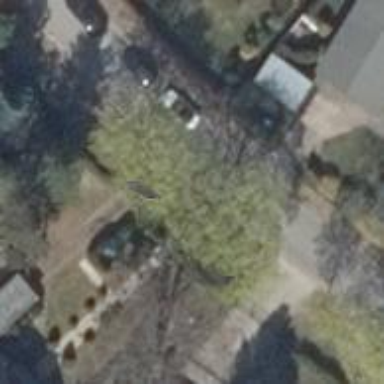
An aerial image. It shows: Driveway.